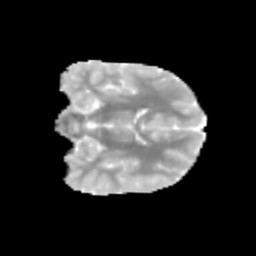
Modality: MD
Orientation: coronal
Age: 11
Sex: female
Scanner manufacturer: siemens
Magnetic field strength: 3 T
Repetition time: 3.8 s
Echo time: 0.07 s